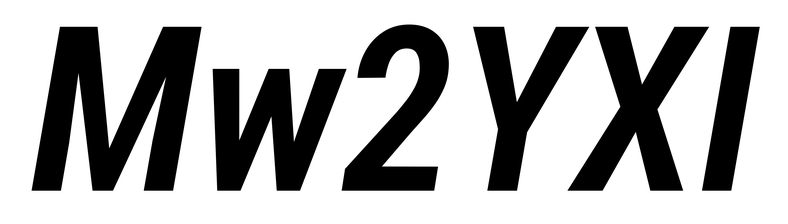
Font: Roboto-Italic_Condensed_SemiBold_Italic